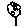
Label: flower